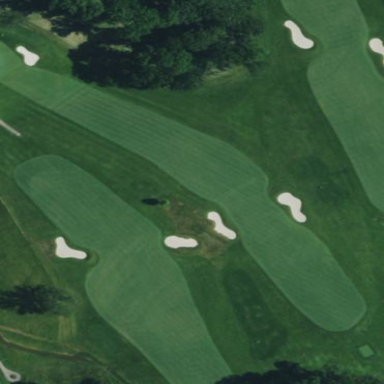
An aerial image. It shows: Golf fairway surrounded by grass.